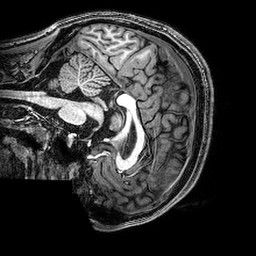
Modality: T1w
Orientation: sagittal
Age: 18
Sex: male
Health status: healthy
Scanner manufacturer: philips
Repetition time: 0.008267 s
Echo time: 0.0038 s